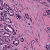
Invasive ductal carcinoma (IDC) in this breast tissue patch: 1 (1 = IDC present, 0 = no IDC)